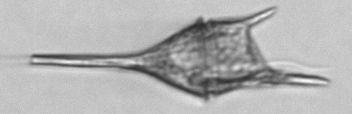
Label: Tripos_lineatus